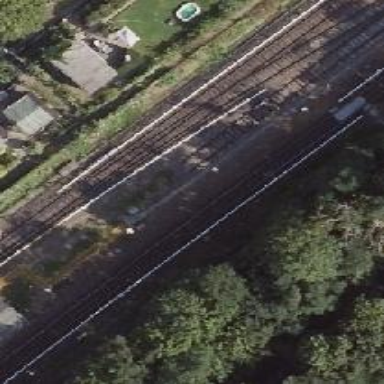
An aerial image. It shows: Railway switch.